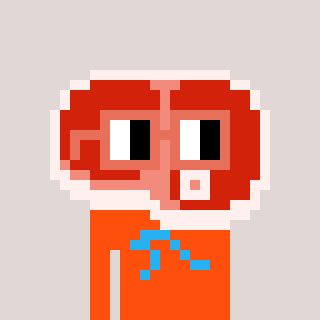
a pixel art character with square orange glasses, a steak-shaped head and a orange-colored body on a warm background